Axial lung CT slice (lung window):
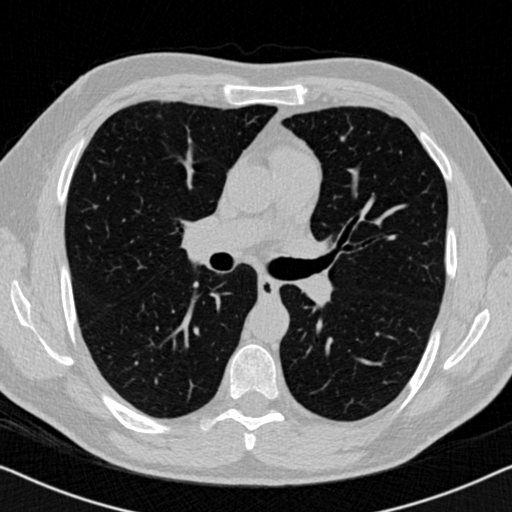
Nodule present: no